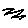
Label: zigzag